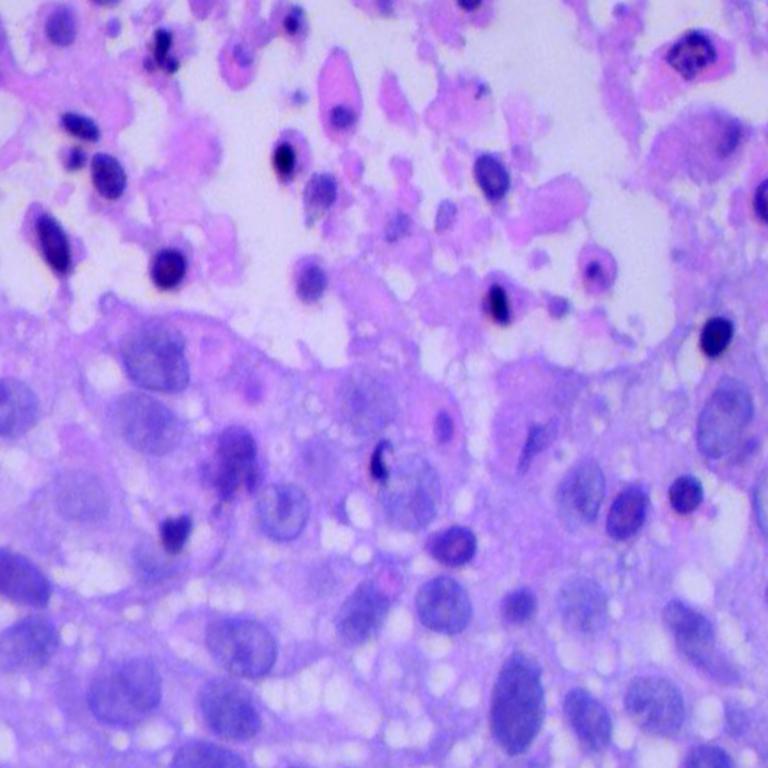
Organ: lung
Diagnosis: squamous carcinomas